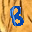
Label: 8